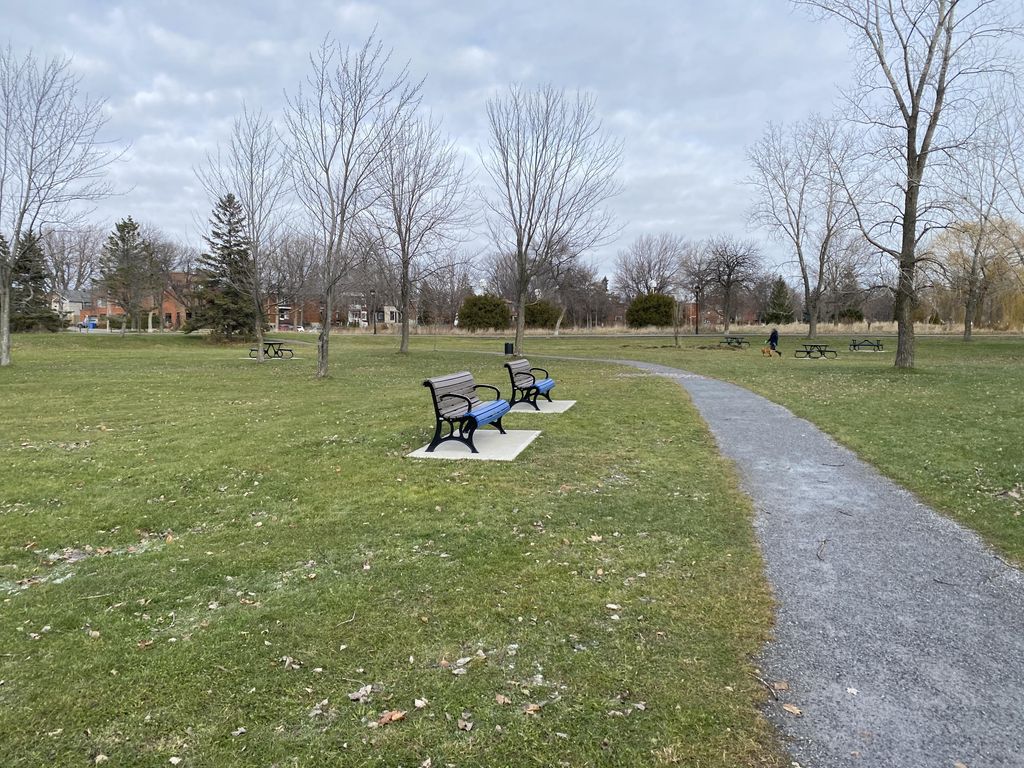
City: montreal